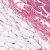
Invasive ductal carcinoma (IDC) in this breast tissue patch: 0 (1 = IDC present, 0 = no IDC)